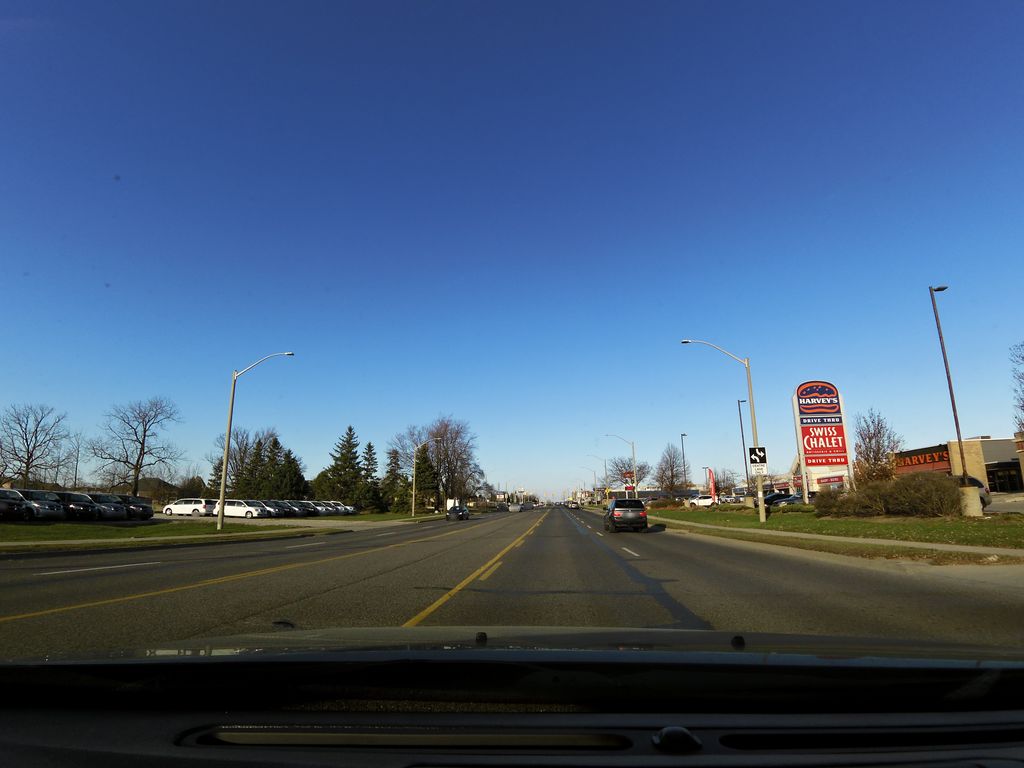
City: hamilton